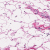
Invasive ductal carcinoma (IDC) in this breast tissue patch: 0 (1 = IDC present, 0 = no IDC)